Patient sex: M
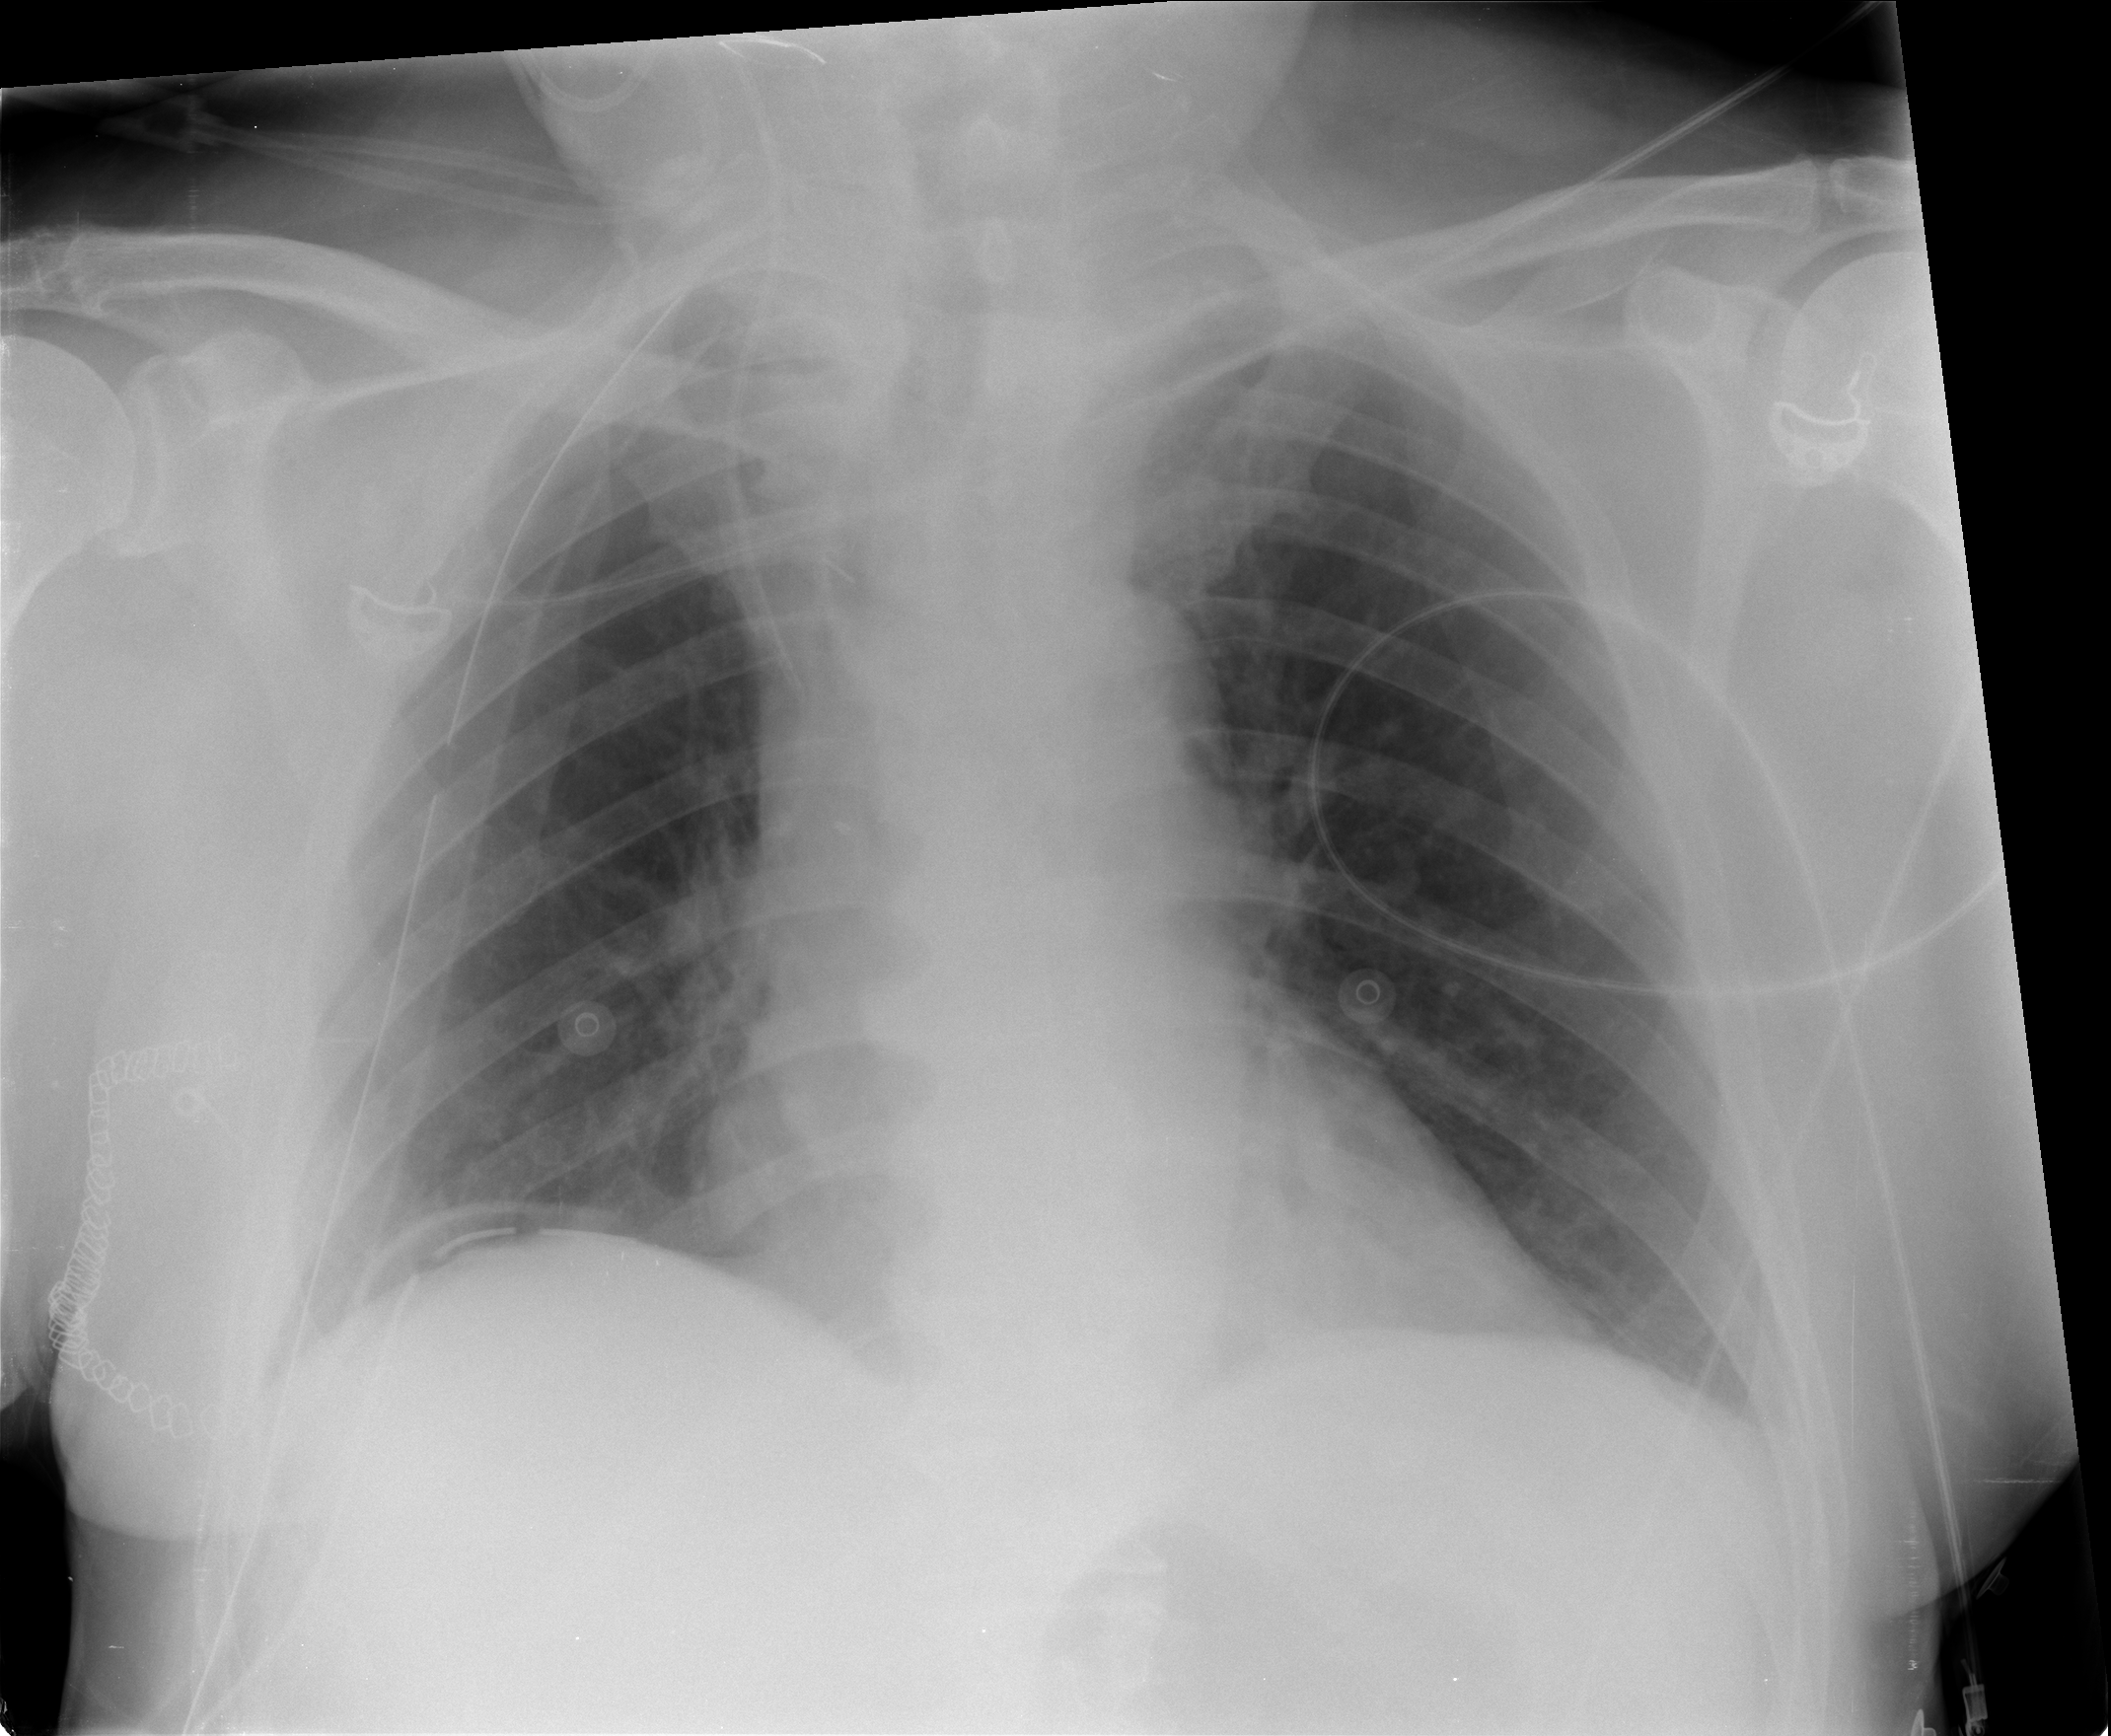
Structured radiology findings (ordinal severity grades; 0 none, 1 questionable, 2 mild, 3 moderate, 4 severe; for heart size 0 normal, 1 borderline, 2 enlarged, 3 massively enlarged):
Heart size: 0
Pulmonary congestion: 0
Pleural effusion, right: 0
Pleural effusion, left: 1
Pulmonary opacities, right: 0
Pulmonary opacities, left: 0
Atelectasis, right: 0
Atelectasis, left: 0